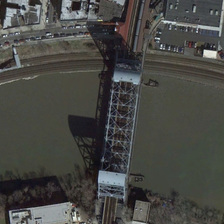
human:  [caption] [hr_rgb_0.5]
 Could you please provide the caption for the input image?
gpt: a long bridge is between the two mountains .

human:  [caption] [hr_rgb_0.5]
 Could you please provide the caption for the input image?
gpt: a small river is between the two hills .

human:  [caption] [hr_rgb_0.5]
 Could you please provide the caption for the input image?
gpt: a bridge is over a curved river with some buildings in two sides of it .

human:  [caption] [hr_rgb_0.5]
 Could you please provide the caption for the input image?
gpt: a bridge is over a curved river with some buildings in two sides of it .

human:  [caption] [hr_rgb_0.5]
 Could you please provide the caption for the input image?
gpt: a long bridge is between the two mountains .